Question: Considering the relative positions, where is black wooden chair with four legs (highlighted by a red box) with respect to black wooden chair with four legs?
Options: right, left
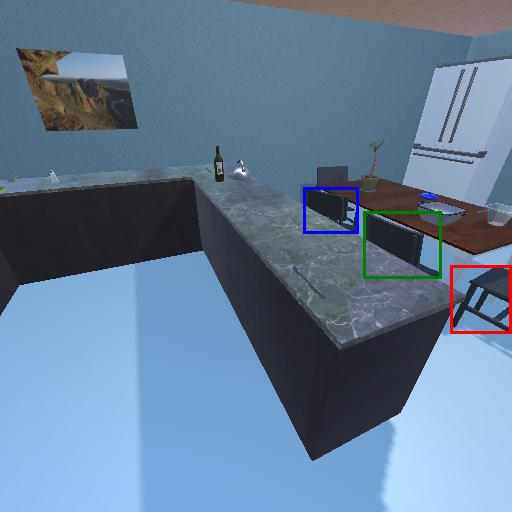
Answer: right